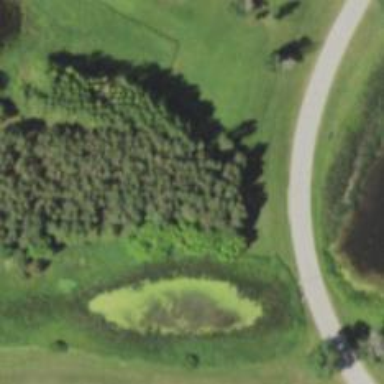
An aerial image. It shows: Disc golf hole.